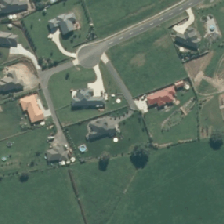
Land cover: urban_build_up